九年级 · 画法几何学
如图, $\mathrm{PA} 、 \mathrm{~PB}$ 是 $\odot 0$ 的两条切线, $\mathrm{PEC}$ 是一条割线, $\mathrm{D}$ 是 $\mathrm{AB}$ 与 $\mathrm{PC}$ 的交点, 若 $\mathrm{PE}=2, \mathrm{CD}=1$,求 DE 的长.

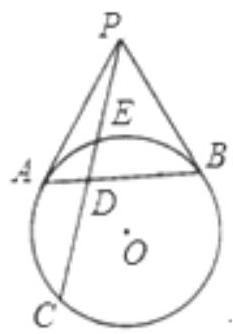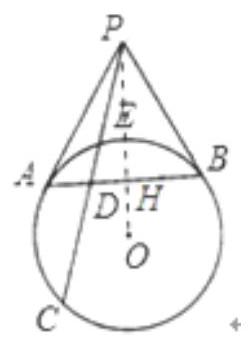
答案: 【分析】连接 $\mathrm{PO}$ 交 $\mathrm{AB}$ 于 $H$, 设 $\mathrm{DE}=\mathrm{x}$, 由勾股定理得, $(x+2)^{2}+x=2(x+3)$, 从而求出 $x$ 的值即可.

解: 连接 $\mathrm{PO}$ 交 $\mathrm{AB}$ 于 $\mathrm{H}$, 由切线长定理可知, $\mathrm{OP}$ 平分 $\angle A P B$, 而 $\mathrm{PA}=\mathrm{PB}$,

$\therefore \mathrm{PO} \perp \mathrm{AB}$,

设 $\mathrm{DE}=\mathrm{x}$, 则 $\mathrm{PA}^{2}=\mathrm{PE} \cdot \mathrm{PC}=2(\mathrm{x}+3)$.

在 Rt $\triangle \mathrm{APH}$ 中, $\mathrm{AP}^{2}=\mathrm{AH}^{2}+\mathrm{PH}^{2}$, 即 $\mathrm{AH}^{2}+\mathrm{PH}^{2}=2(\mathrm{x}+3)$ (1),

在 $\mathrm{Rt} \triangle \mathrm{PHD}$ 中, $\mathrm{PH}^{2}+\mathrm{DH}^{2}=(\mathrm{x}+2)^{2}(2)$,
又 $A D \cdot D B=E D \cdot D C$, 而 $A D \cdot D B=(A H-D H) \quad(A H+D H)=A H^{2}-D H^{2}$,

$\therefore \mathrm{AH}^{2}-\mathrm{DH}^{2}=\mathrm{x} \cdot 1(3)$,

由(1)(2)(3)得 $(x+2)^{2}+x=2(x+3)$,

解得 $\mathrm{DE}=\mathrm{x}=\frac{\sqrt{17}-3}{2}$.